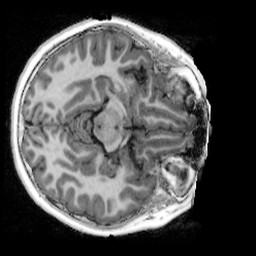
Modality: UNIT1_denoised
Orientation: axial
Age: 9
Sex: female
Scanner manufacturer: siemens
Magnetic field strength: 3 T
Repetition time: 4 s
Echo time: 0.00303 s